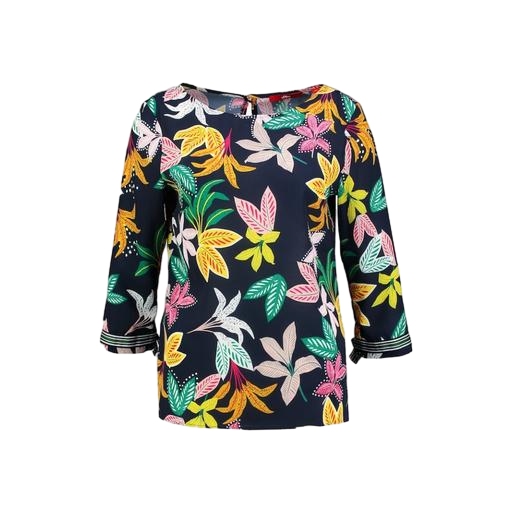
multicolor floral-print t-shirt only macy, blue dillon-fit floral blouse, multicolor lily blouse, white background